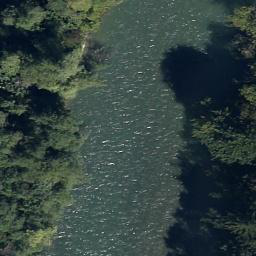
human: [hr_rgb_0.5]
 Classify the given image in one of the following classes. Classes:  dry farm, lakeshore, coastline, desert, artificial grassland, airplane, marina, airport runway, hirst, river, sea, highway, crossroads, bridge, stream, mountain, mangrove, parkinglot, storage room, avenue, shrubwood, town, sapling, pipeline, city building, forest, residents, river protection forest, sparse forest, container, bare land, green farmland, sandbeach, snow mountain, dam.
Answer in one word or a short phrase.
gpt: river